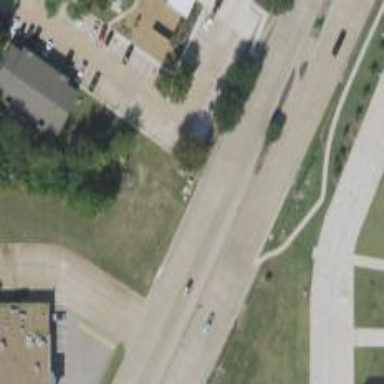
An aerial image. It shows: Secondary road with separate sidewalk.